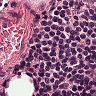
Metastatic tissue present: no